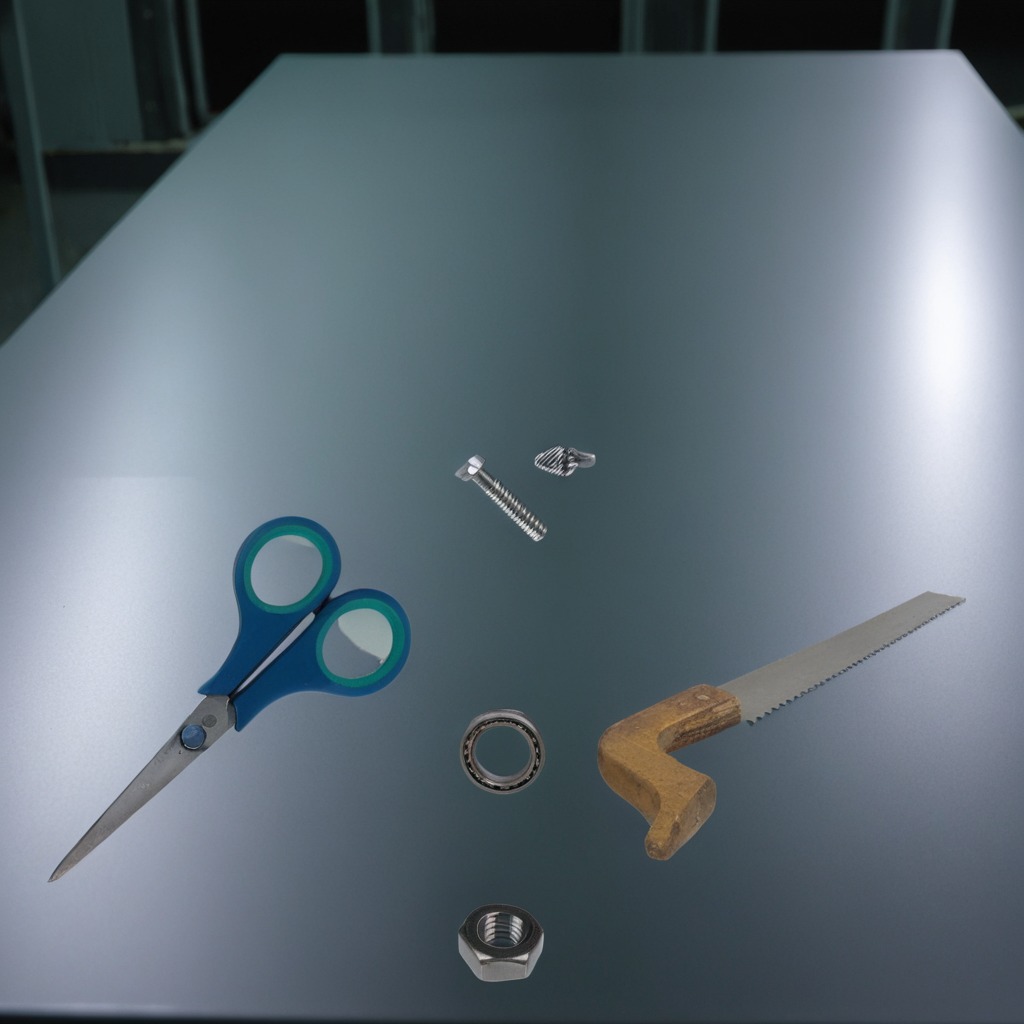
A metal ball bearing, a metal machine screw, a handheld metal saw, a metal nut, and a pair of scissors are lying on the clean empty table in a railway signal maintenance room.